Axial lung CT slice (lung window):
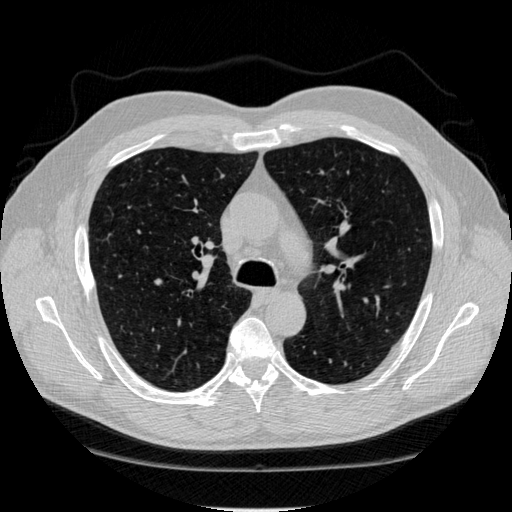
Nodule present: no